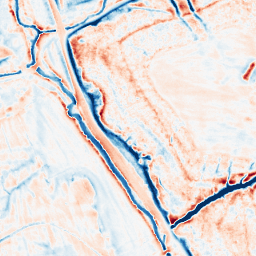
Category: edge_preserving
Decomposition family: anisotropic_diffusion
Decomposition parameters: iterations: 50
kappa: 50
gamma: 0.15
Upsampling method: bilinear
Upsampling parameters: scale: 8
Upsampling scale: 8